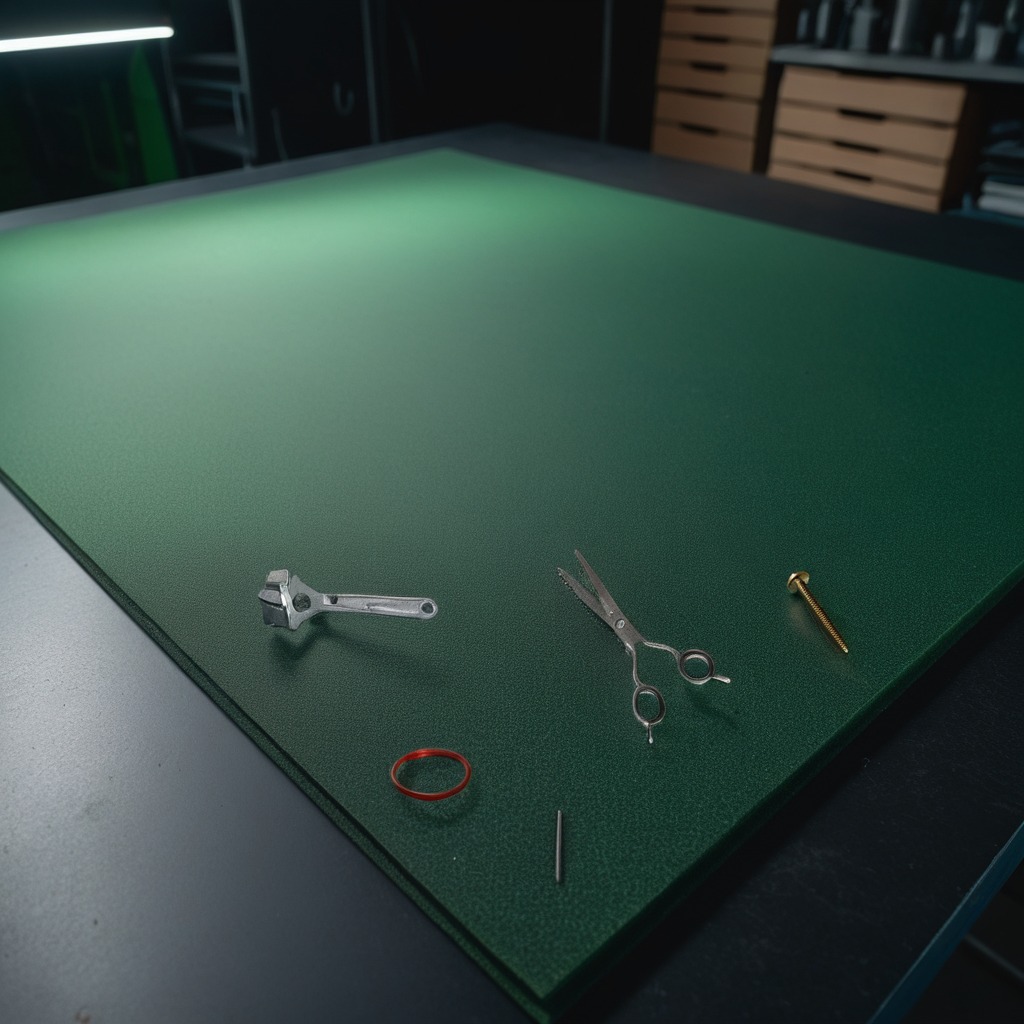
A rubber Oring, a metal machine screw, an iron nail, a pair of scissors, and a wrench are lying on a clean granite tabletop covered with a green rubber mat inside a workshop at night dim ambient light soft shadows worn but beneath the mat